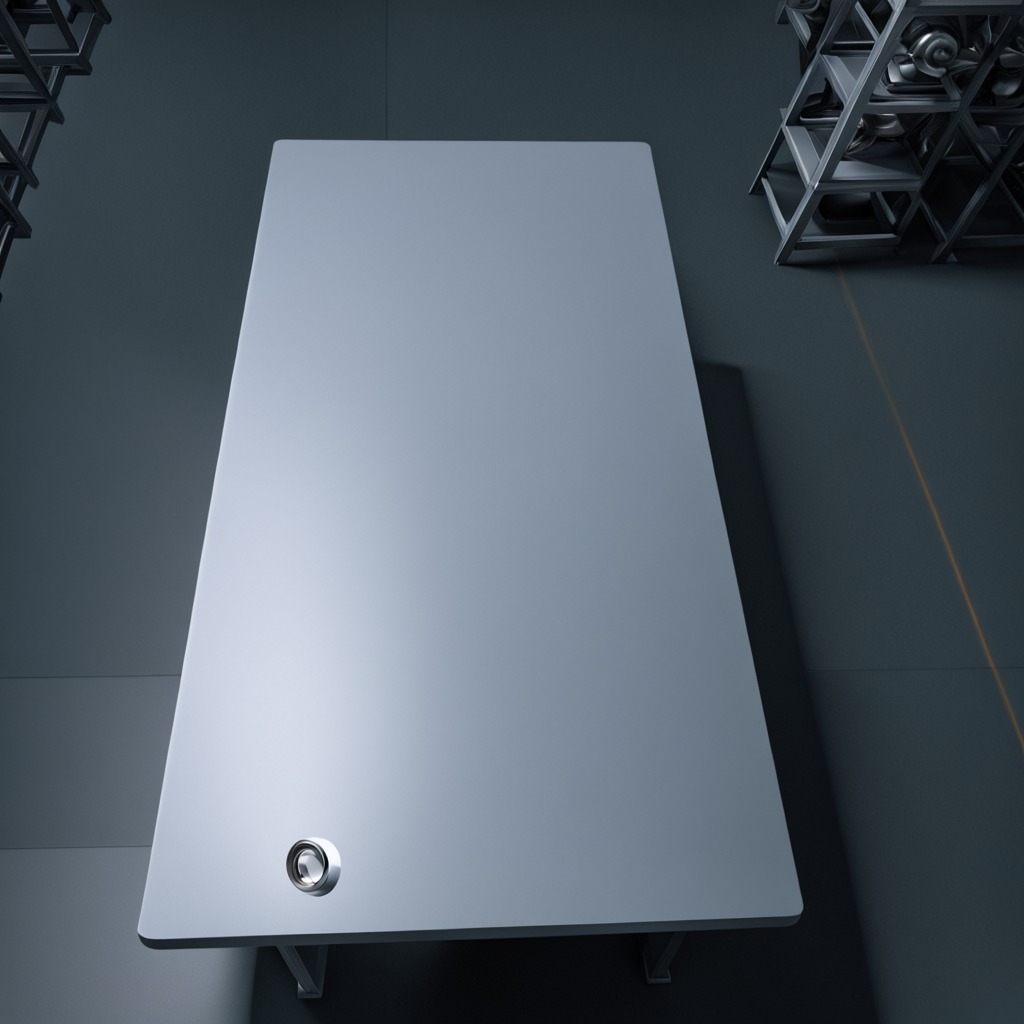
A metal nut is lying on a clean empty table in a basement in the evening soft directional lighting on the tabletop realistic grain studio-quality clarity centered framing